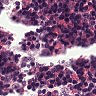
Metastatic tissue present: no